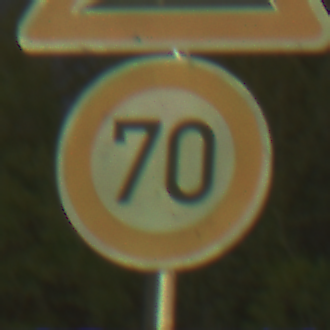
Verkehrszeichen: Geschwindigkeit70
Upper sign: Steigung10
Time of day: Night
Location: Outdoor (Urban)
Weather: PartlyCloudy
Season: NotSpecified
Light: Artificial